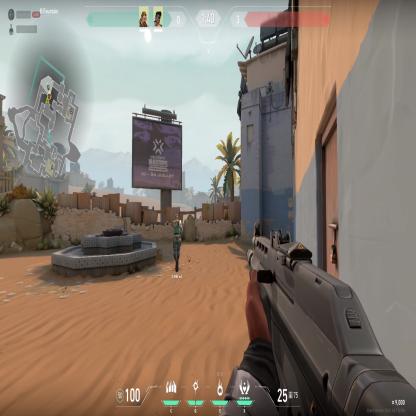
Label: teammate